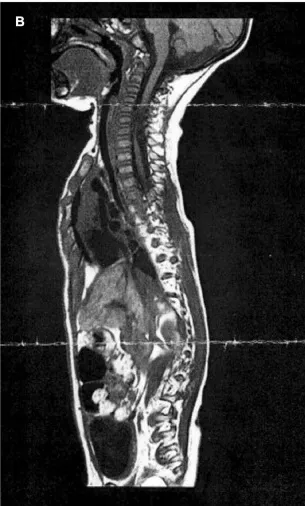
(B) MRI sagittal image at 11 months of age again shows cystic myelomalacia from C4-T1.
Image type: radiology (mri)